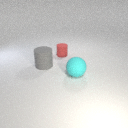
small red rubber cylinder behind large gray rubber cylinder